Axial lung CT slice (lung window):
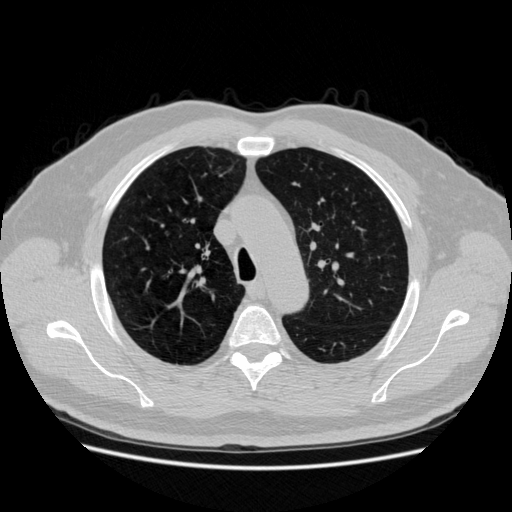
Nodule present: no